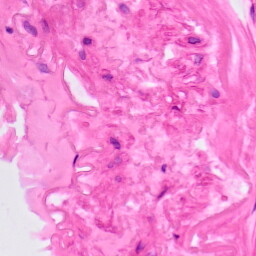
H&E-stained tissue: Lung